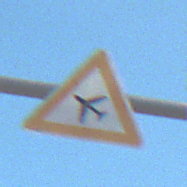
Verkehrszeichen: FlugbetriebRechts
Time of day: Midday
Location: Outdoor (Urban)
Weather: Clear
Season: NotSpecified
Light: Natural